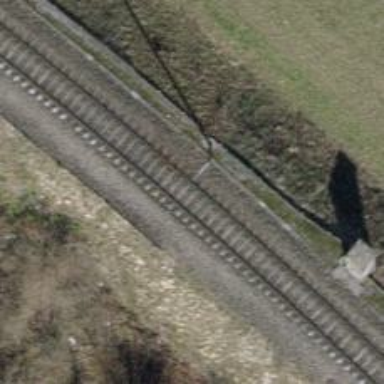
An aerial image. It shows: Rail line with electrified contact lines on embankment.